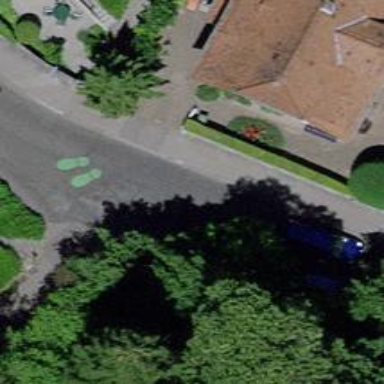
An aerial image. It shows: Kerb serving as barrier.